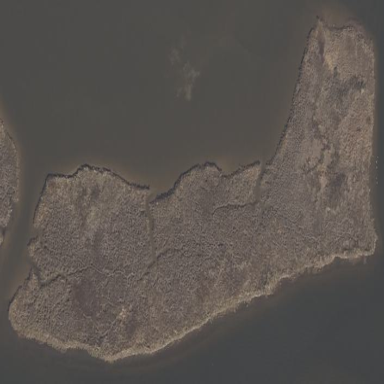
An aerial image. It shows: Saltmarsh wetland along the coastline.